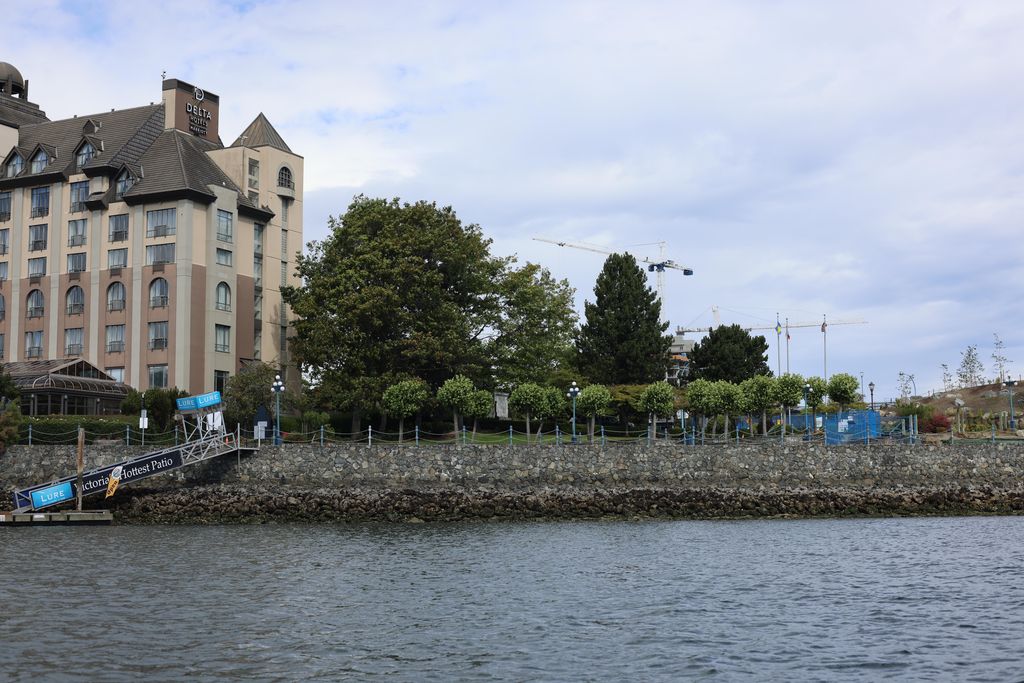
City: victoria